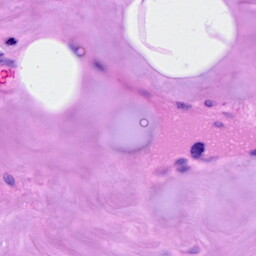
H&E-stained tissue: Breast